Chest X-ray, PA view. Patient: 46 years old, sex F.
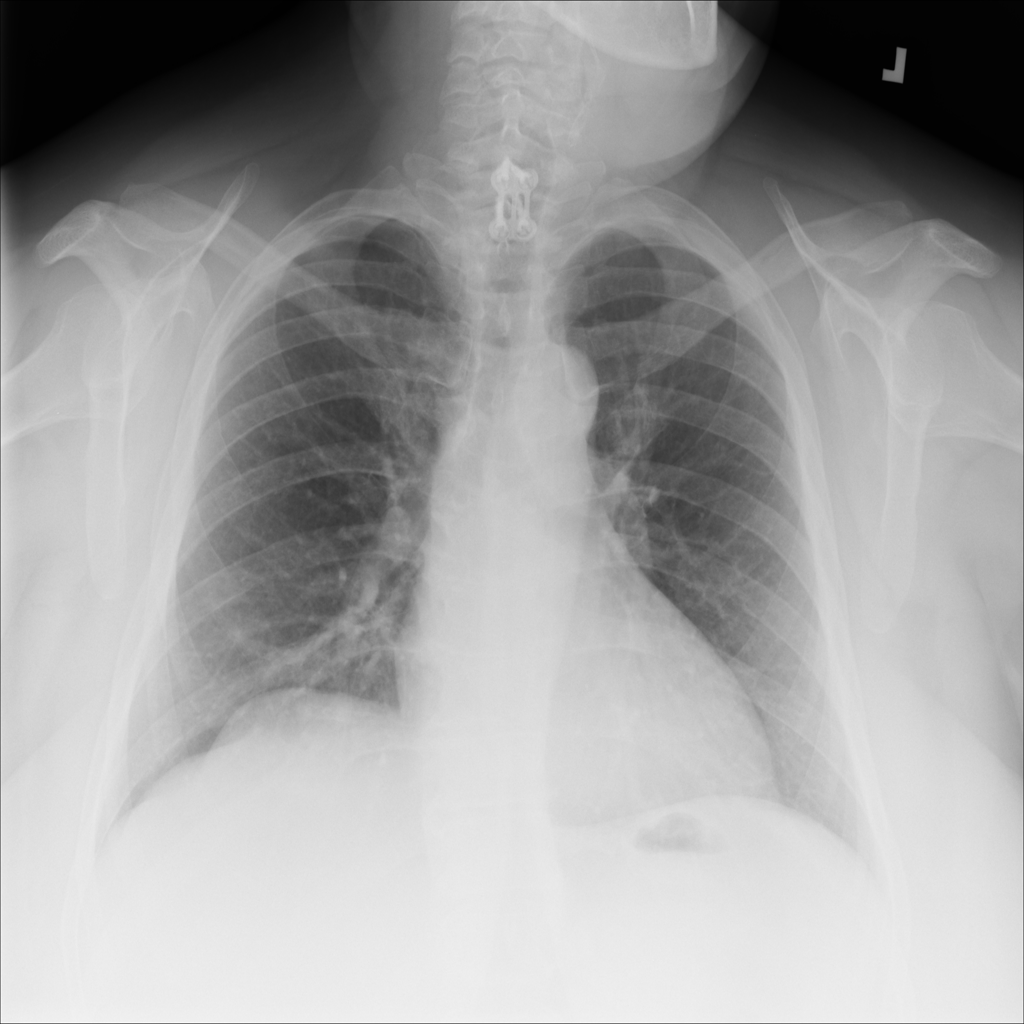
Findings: No Finding